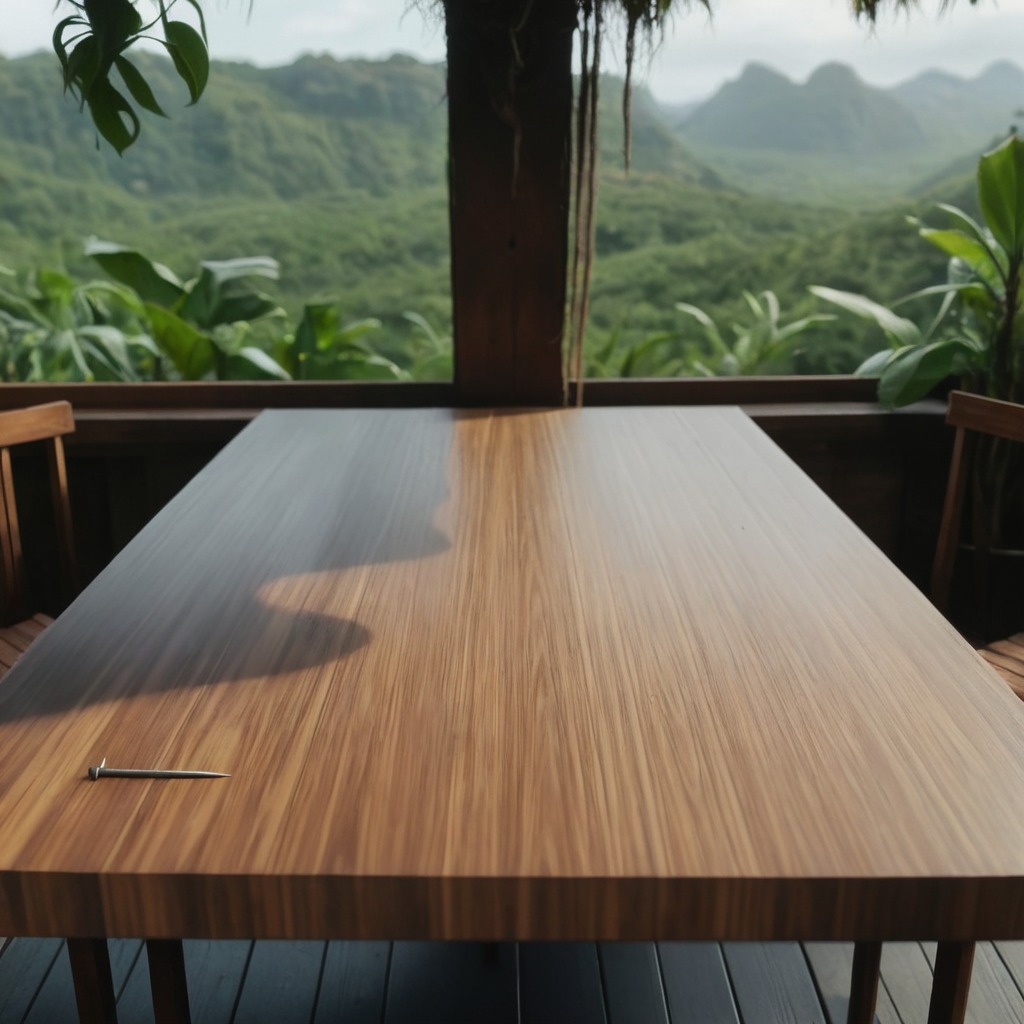
A nail is lying on the wooden table.